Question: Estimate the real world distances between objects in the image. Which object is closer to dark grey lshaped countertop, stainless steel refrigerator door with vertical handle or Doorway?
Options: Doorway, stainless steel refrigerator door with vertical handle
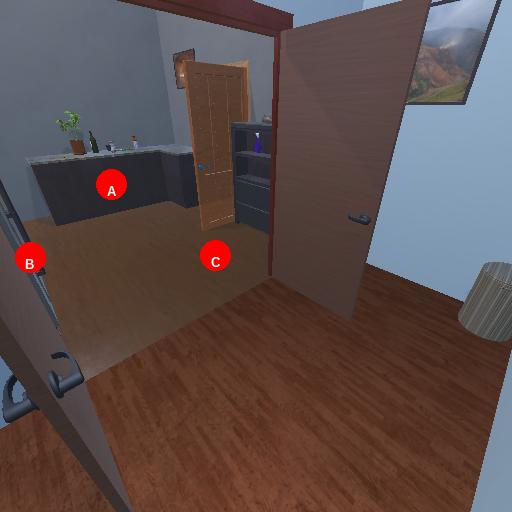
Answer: Doorway